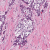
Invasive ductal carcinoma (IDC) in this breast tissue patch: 1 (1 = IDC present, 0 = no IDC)